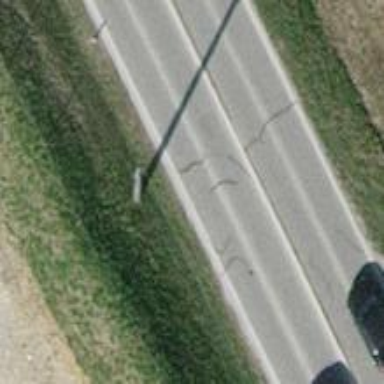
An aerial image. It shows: Straight power pole with straightforward line management.